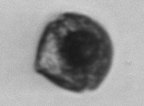
Label: Scrippsiella